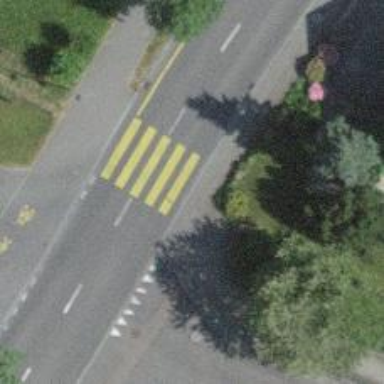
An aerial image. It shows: Kerb barrier.